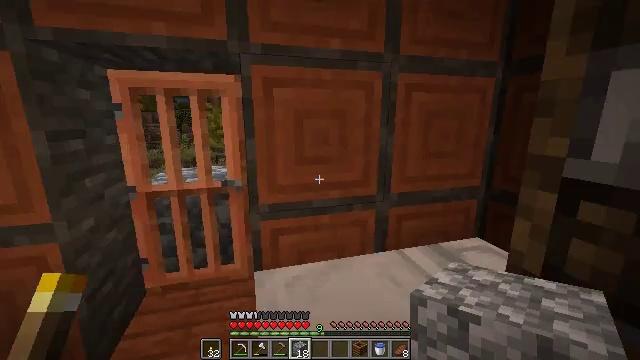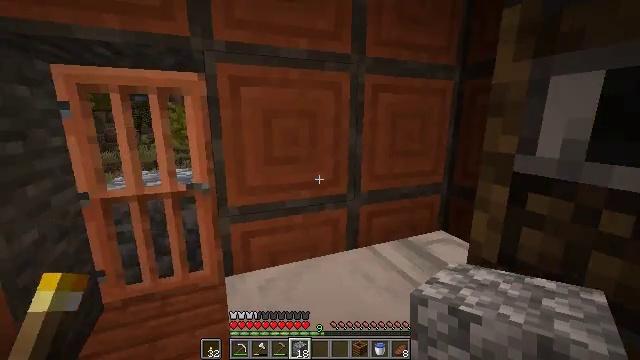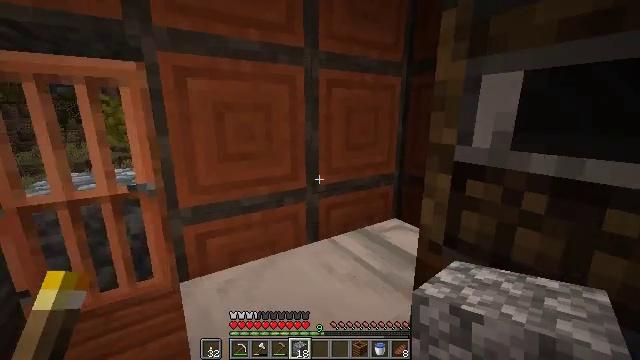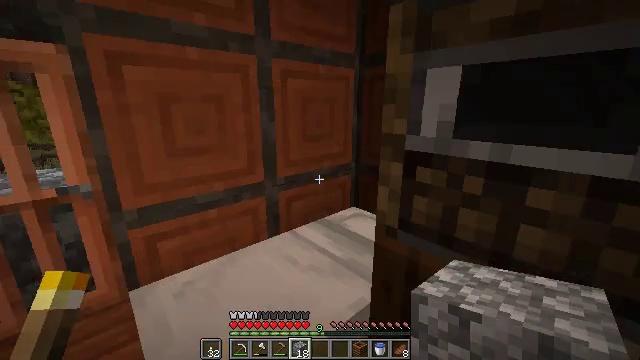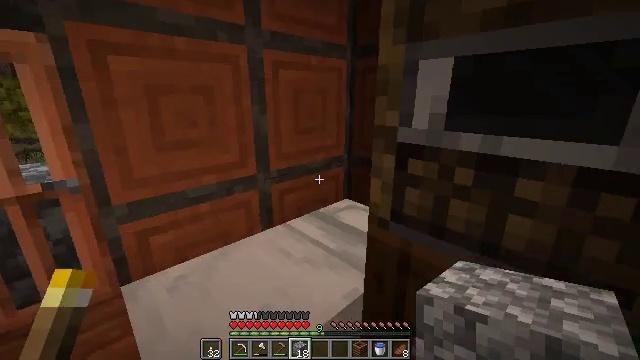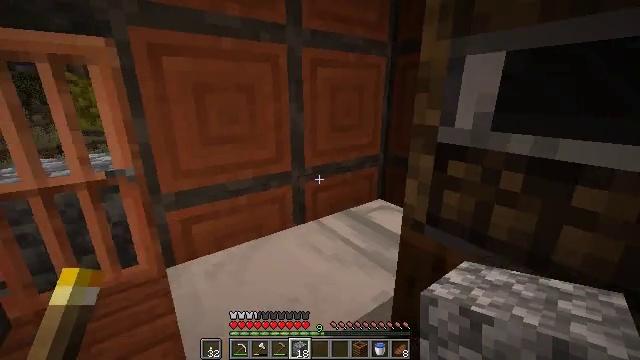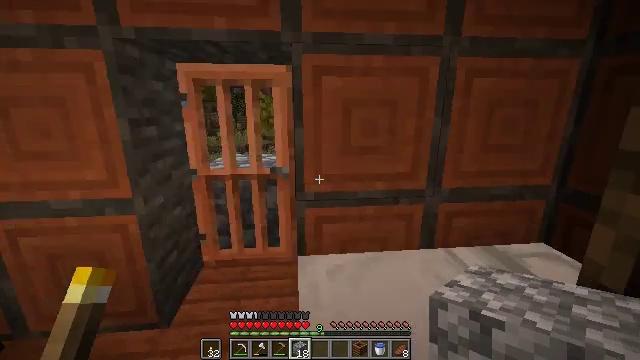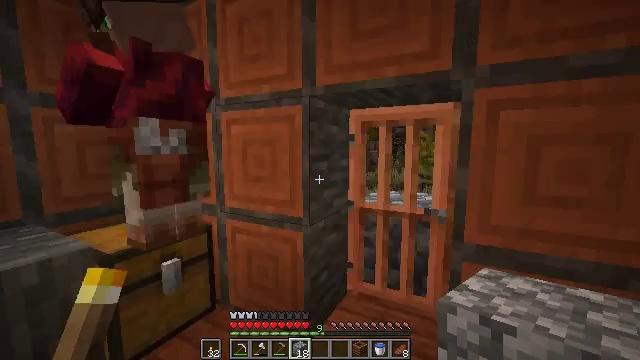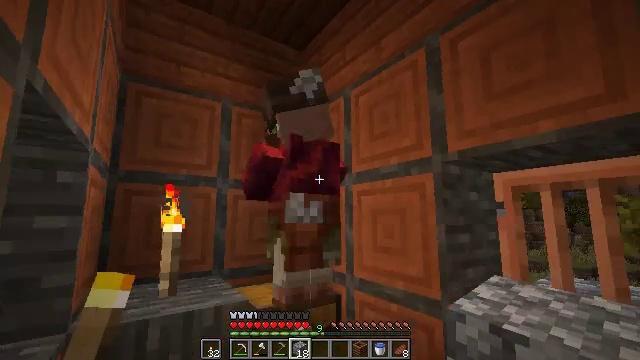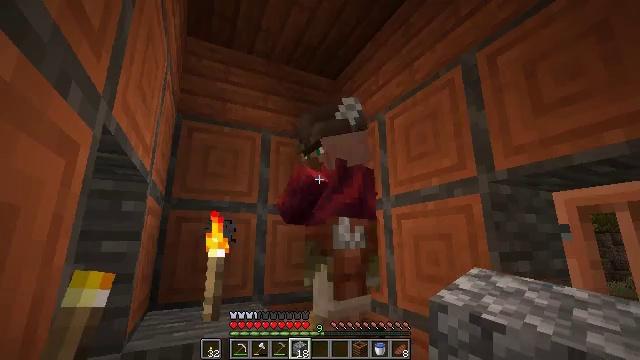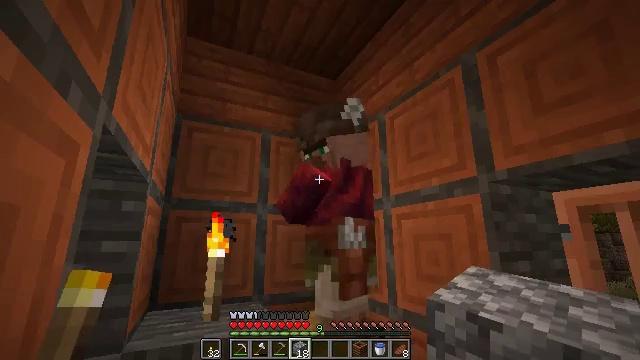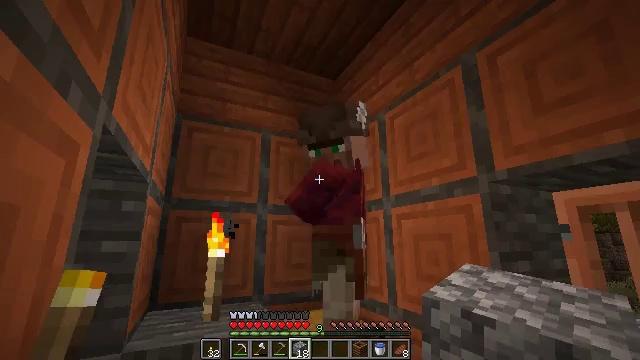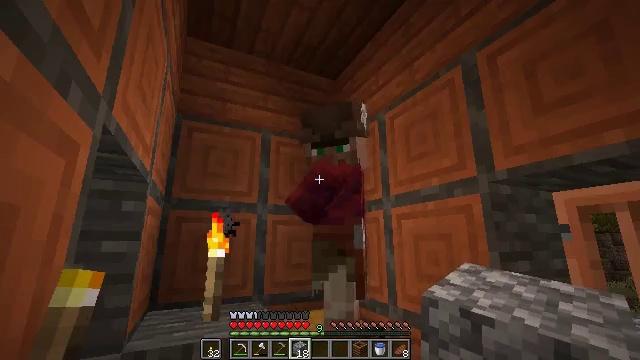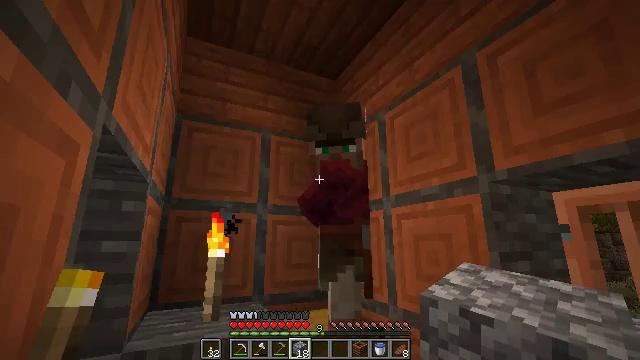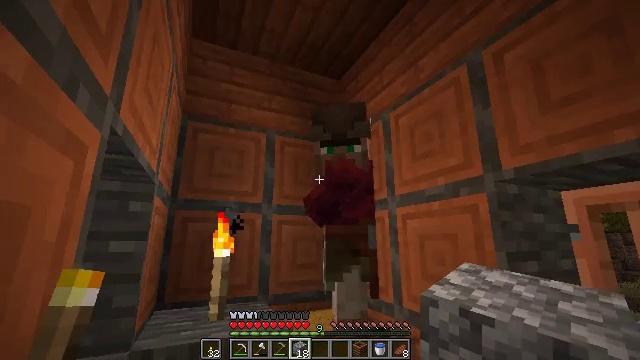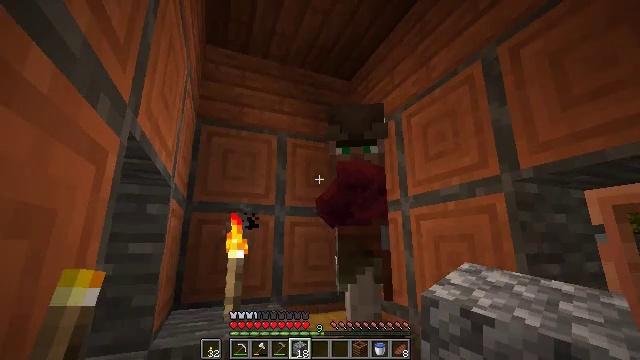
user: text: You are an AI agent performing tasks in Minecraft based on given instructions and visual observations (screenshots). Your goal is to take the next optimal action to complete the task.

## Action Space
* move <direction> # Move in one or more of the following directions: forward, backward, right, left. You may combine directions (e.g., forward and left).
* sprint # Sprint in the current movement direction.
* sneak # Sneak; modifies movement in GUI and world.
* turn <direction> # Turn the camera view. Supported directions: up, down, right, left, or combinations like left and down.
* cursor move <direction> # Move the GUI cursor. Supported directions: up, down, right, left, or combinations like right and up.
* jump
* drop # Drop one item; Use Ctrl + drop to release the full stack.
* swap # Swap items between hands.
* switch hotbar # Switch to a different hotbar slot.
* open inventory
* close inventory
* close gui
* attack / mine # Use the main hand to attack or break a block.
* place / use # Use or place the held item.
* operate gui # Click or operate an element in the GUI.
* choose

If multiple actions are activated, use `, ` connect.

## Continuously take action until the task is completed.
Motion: motion action
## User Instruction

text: Left click on the cartography table to mine it.
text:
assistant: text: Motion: turn right
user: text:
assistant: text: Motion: turn right and down
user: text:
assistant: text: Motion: turn right and down
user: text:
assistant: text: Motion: turn right and down
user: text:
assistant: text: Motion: turn left
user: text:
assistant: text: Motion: turn left and up
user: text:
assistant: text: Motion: turn left and up
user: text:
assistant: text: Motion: turn left and up
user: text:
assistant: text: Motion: turn left and up
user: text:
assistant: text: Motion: no_op
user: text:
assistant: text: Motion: no_op
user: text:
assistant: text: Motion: no_op
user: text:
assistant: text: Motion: no_op
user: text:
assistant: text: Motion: turn left
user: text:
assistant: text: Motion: turn left
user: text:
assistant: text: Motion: turn right
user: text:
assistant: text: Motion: no_op
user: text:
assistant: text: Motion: use / place
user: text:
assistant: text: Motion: use / place
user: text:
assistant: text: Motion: use / place
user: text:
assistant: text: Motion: no_op
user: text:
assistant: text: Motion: no_op
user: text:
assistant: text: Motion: open gui
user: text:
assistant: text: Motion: no_op
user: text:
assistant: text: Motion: no_op
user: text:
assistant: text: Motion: no_op
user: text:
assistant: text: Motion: no_op
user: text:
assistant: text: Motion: no_op
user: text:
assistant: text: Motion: no_op
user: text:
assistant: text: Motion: no_op